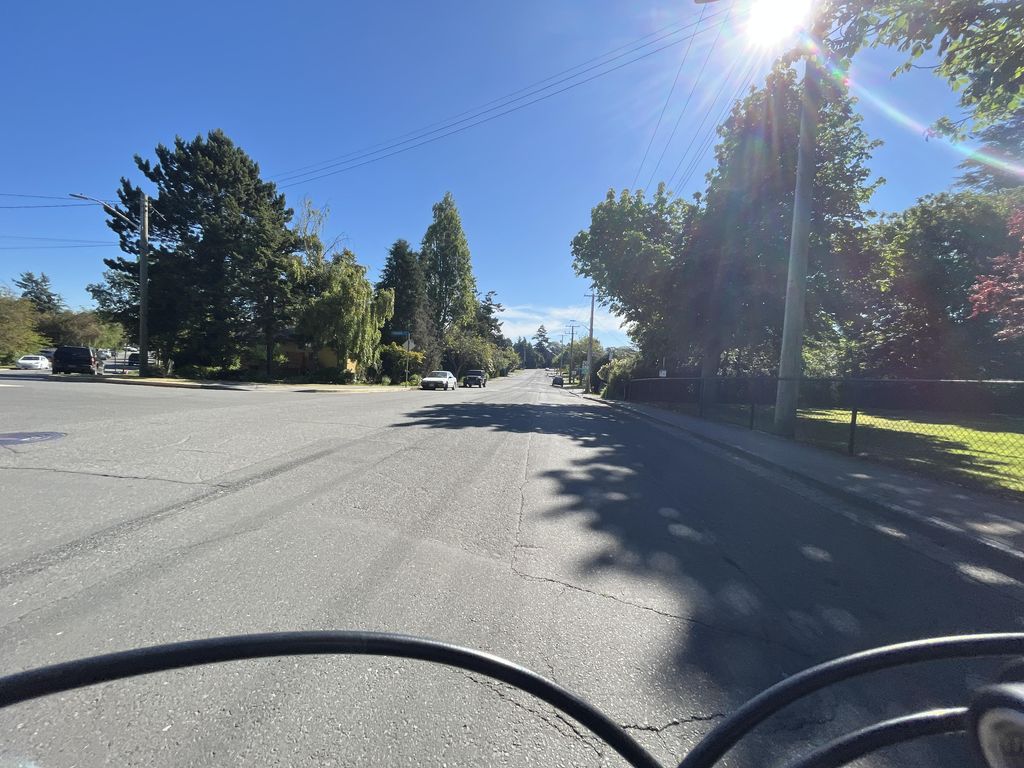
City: victoria